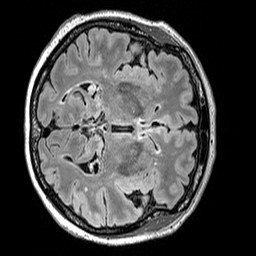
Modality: FLAIR
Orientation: axial
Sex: female
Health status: ill
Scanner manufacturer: siemens
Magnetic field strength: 3 T
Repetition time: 5 s
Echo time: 0.388 s